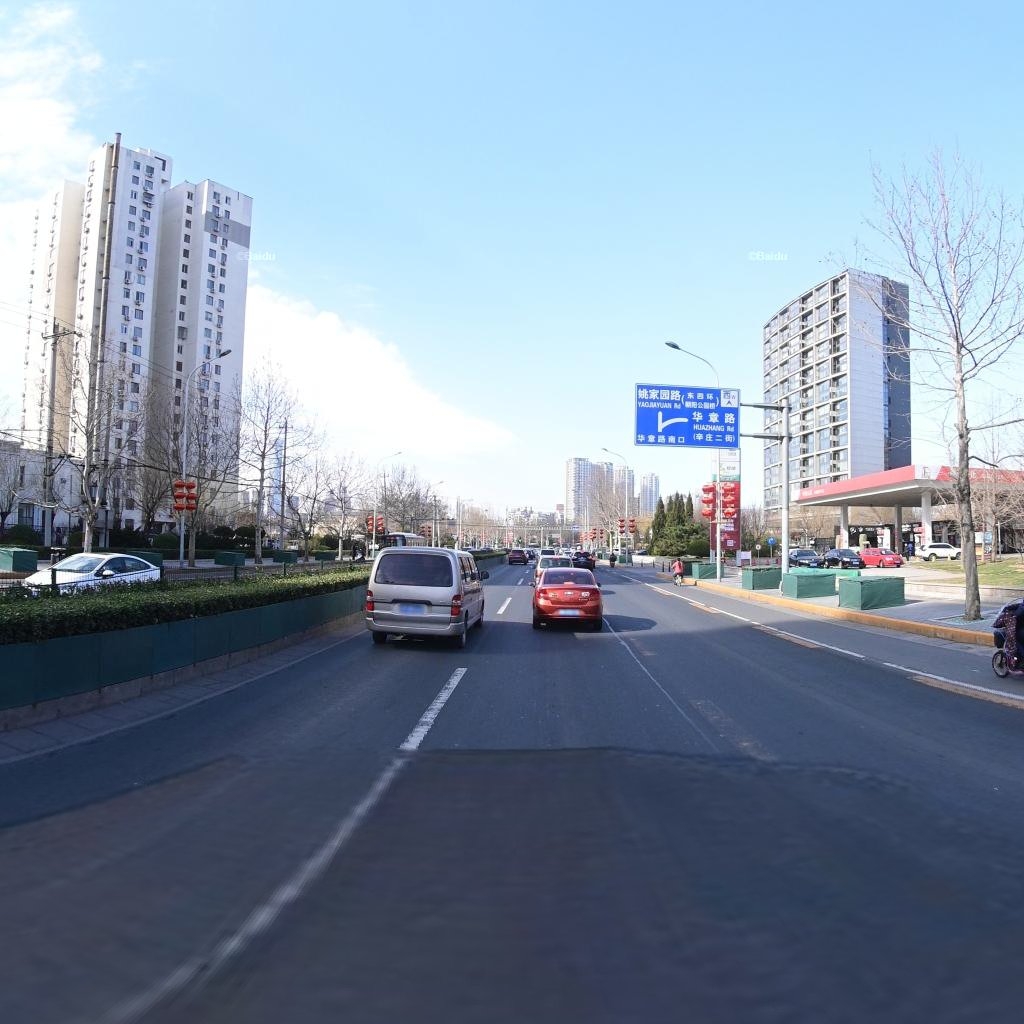
Region: Chaoyang
Road damage annotations: longitudinal patch